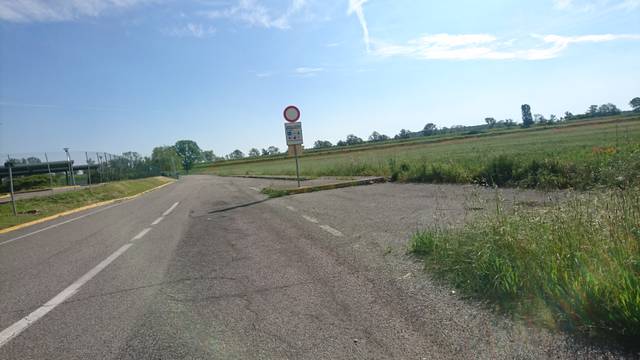
Region: Italy
Coordinates: 45.023, 11.255